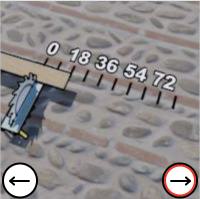
Task: length
Answer: 18
First scale value: 18.0